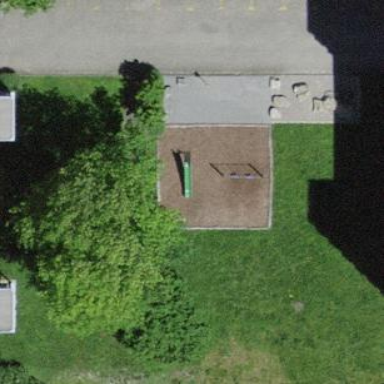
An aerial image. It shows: Playground area for leisure activities on the land.